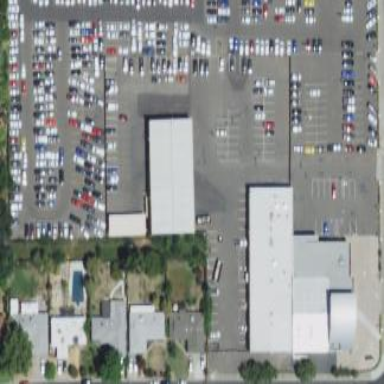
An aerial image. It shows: Commercial area.